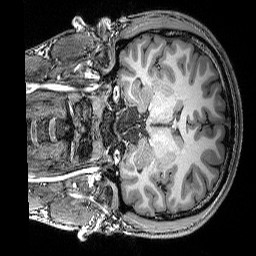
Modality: T1w
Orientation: coronal
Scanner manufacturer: siemens
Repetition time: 2.25 s
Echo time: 0.00418 s